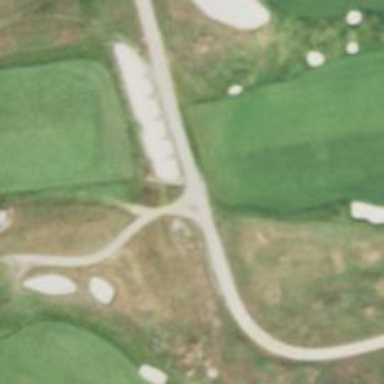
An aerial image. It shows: Path for both roads and golfers.